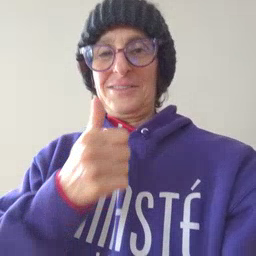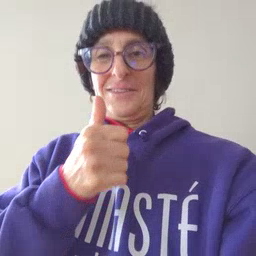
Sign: yourself